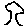
Label: tree